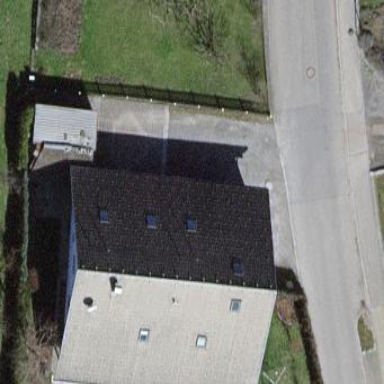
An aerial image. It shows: Terrace building.